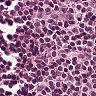
Metastatic tissue present: no